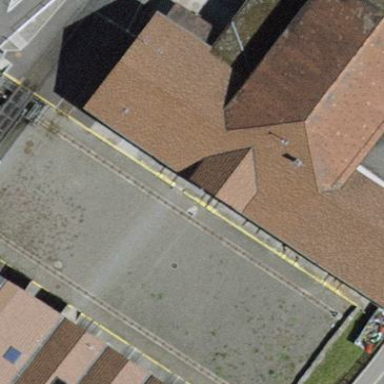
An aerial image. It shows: Yard with one track used for railway traverser.